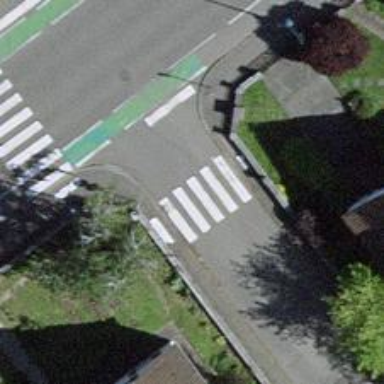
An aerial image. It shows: Zebra crossing on the road.